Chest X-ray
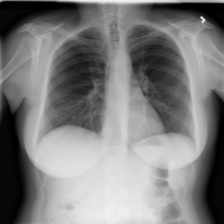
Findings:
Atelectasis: negative
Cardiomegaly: negative
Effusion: negative
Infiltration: negative
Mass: negative
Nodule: negative
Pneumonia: negative
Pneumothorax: negative
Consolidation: negative
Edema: negative
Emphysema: negative
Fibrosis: negative
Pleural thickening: negative
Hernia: negative